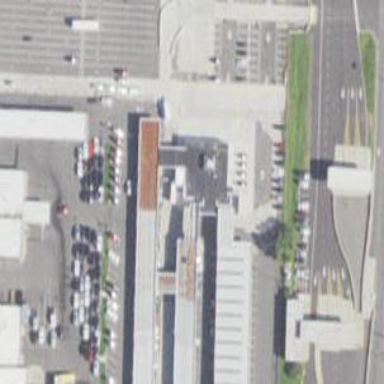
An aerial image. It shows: Car rental service.